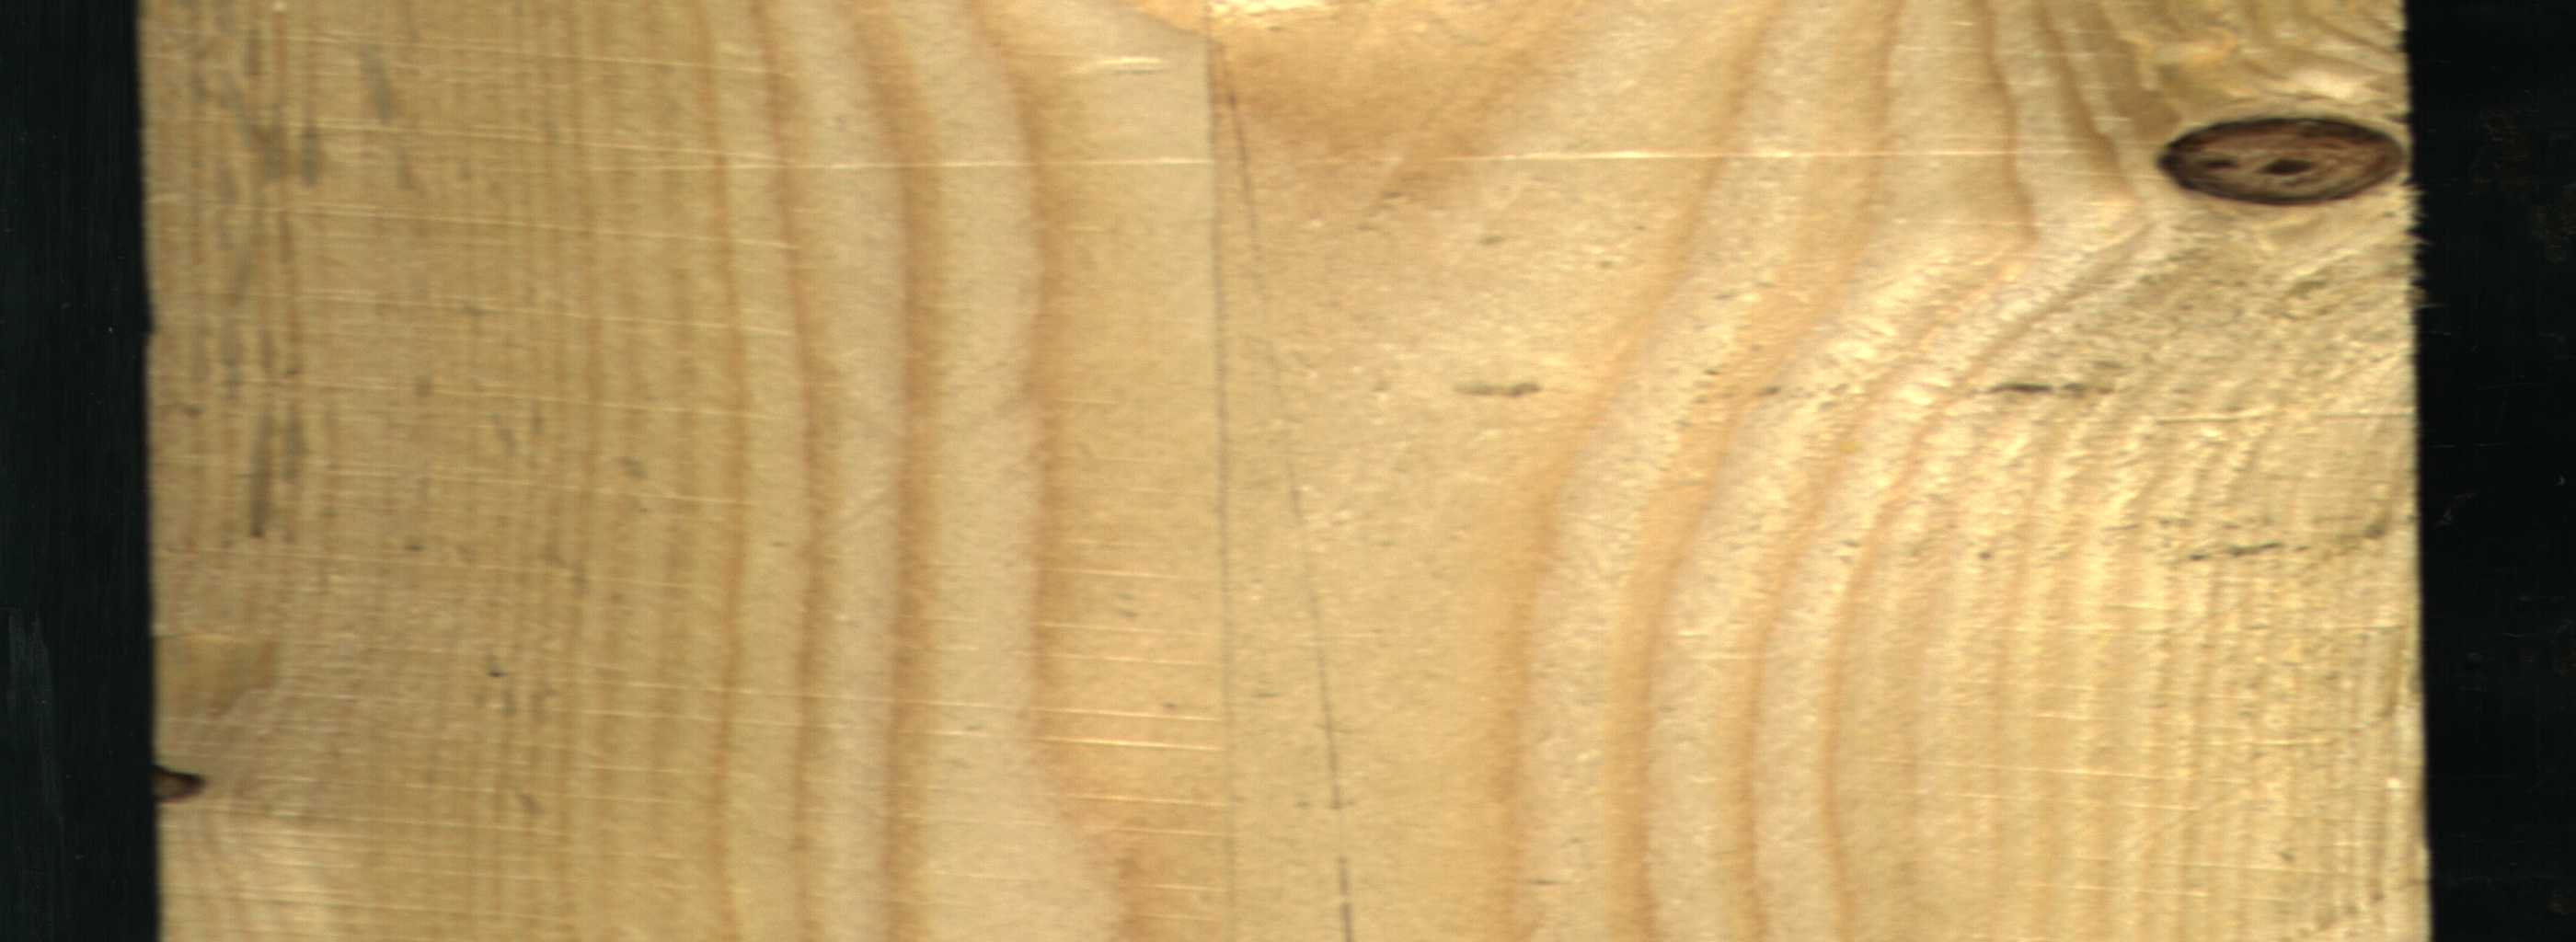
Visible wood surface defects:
Dead_Knot
Dead_Knot